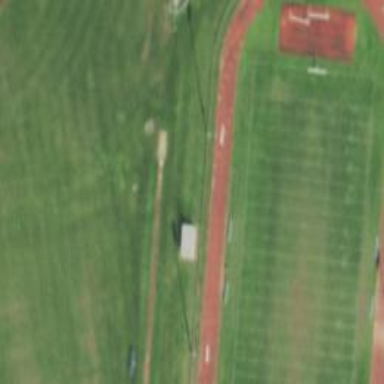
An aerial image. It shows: American football pitch.